Question: I need to design gallery in similar to example below with responsive feature.

so far i managed to find few galleries but each one had one or the other limitation. Gallery i am working on is based on jssor example <URL>
I am able to make some modification to the code and make it similar to my requirement, Unfortunately same code which is working on my local system is not working on <URL>.
At present i tried to add the caption to the jssor gallery but it is not working, while my actual requirement is for two separate caption one will show the title of the image & other will be link to a website or web page...
I would appreciate help in this regarding or a gallery which is similar to my requirement I have spend two days trying to get my hands on good code which can be easy to customize to my design.
Code sample:
'''
<div style="width:1000px; background-color:green; margin-top:30px;">
<!-- Jssor Slider Begin -->
<!-- You can move inline styles to css file or css block. -->
<div id="slider1_container" style="position: relative; top: 0px; left: 0px; width: 1000px; height: 480px; overflow: hidden;">
<!-- Loading Screen -->
<div u="loading" style="position: absolute; top: 0px; left: 0px;">
<div style="filter: alpha(opacity=70); opacity:0.7; position: absolute; display: block; top: 0px; left: 0px;width: 100%;height:100%;"></div>
<div style="position: absolute; display: block; background: url(../img/loading.gif) no-repeat center center; top: 0px; left: 0px;width: 100%;height:100%;"></div>
</div>
<!-- Slides Container -->
<div u="slides" style="cursor: move; position: absolute; left:0; top: 0px; width: 550px; height: 480px; overflow: hidden;">
<div>
<img u="image" src="http://www.jssor.com/img/travel/01.jpg" />
<img u="thumb" src="http://www.jssor.com/img/travel/thumb-01.jpg" /> <span> Title</span>
</div>
<div>
<img u="image" src="http://www.jssor.com/img/travel/02.jpg" />
<img u="thumb" src="http://www.jssor.com/img/travel/thumb-02.jpg" />
</div>
<div>
<img u="image" src="http://www.jssor.com/img/travel/03.jpg" />
<img u="thumb" src="http://www.jssor.com/img/travel/thumb-03.jpg" />
</div>
<div>
<img u="image" src="http://www.jssor.com/img/travel/04.jpg" />
<img u="thumb" src="http://www.jssor.com/img/travel/thumb-04.jpg" />
</div>
<div>
<img u="image" src="http://www.jssor.com/img/travel/05.jpg" />
<img u="thumb" src="http://www.jssor.com/img/travel/thumb-05.jpg" />
</div>
<div>
<img u="image" src="http://www.jssor.com/img/travel/06.jpg" />
<img u="thumb" src="http://www.jssor.com/img/travel/thumb-06.jpg" />
</div>
<div>
<img u="image" src="http://www.jssor.com/img/travel/07.jpg" />
<img u="thumb" src="http://www.jssor.com/img/travel/thumb-07.jpg" />
</div>
<div>
<img u="image" src="http://www.jssor.com/img/travel/08.jpg" />
<img u="thumb" src="http://www.jssor.com/img/travel/thumb-08.jpg" />
</div>
<div>
<img u="image" src="http://www.jssor.com/img/travel/09.jpg" />
<img u="thumb" src="http://www.jssor.com/img/travel/thumb-09.jpg" />
</div>
<div>
<img u="image" src="http://www.jssor.com/img/travel/10.jpg" />
<img u="thumb" src="http://www.jssor.com/img/travel/thumb-10.jpg" />
</div>
<div>
<img u="image" src="http://www.jssor.com/img/travel/11.jpg" />
<img u="thumb" src="http://www.jssor.com/img/travel/thumb-11.jpg" />
</div>
<div>
<img u="image" src="http://www.jssor.com/img/travel/12.jpg" />
<img u="thumb" src="http://www.jssor.com/img/travel/thumb-12.jpg" />
</div>
<div>
<img u="image" src="http://www.jssor.com/img/travel/13.jpg" />
<img u="thumb" src="http://www.jssor.com/img/travel/thumb-13.jpg" />
</div>
<div>
<img u="image" src="http://www.jssor.com/img/travel/14.jpg" />
<img u="thumb" src="http://www.jssor.com/img/travel/thumb-14.jpg" />
</div>
</div>
<!-- Arrow Left --> <span u="arrowleft" class="jssora05l" style="width: 40px; height: 40px; top: 140px; left: 10px;">
</span>
<!-- Arrow Right --> <span u="arrowright" class="jssora05r" style="width: 40px; height: 40px; top: 140px; left: 490px">
</span>
<!-- Arrow Navigator Skin End -->
<!-- Thumbnail Navigator Skin 02 Begin -->
<div u="thumbnavigator" class="jssort02" style="position: absolute; width: 430px; height: 480px; right:0px; bottom: 0px; margin-left:2px;">
<div u="slides" style="cursor: move;" class="thumbnail-custom">
<div u="prototype" class="p" style="position: absolute; width: 99px; height: 66px; top: 0; left: 0;">
<div class=w>
<thumbnailtemplate style=" width: 100%; height: 100%; border: none;position:absolute; top: 0; left: 0;"></thumbnailtemplate>
</div>
<div class=c></div>
</div>
</div>
<!-- Thumbnail Item Skin End -->
</div>
<!-- Thumbnail Navigator Skin End -->
</div>
<!-- Jssor Slider End -->
</div>
'''
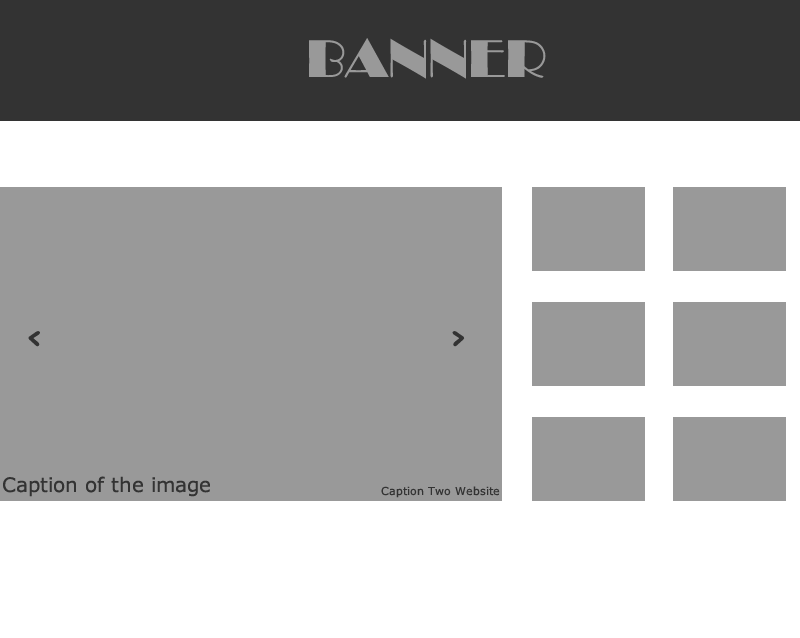
Answer: Please remove the unwanted '/' at line 42 of scripts.
And make following changes,
1. Add css for captions /* caption css */
.captionOrange, .captionBlack
{
color: #fff;
font-size: 20px;
line-height: 30px;
text-align: center;
border-radius: 4px;
}
.captionOrange
{
background: #EB5100;
background-color: rgba(235, 81, 0, 0.6);
}
.captionBlack
{
font-size:16px;
background: #000;
background-color: rgba(0, 0, 0, 0.4);
}
a.captionOrange, A.captionOrange:active, A.captionOrange:visited
{
color: #ffffff;
text-decoration: none;
}
a.captionOrange:hover
{
color: #eb5100;
text-decoration: underline;
background-color: #eeeeee;
background-color: rgba(238, 238, 238, 0.7);
}
2. Add caption options $CaptionSliderOptions: {
$Class: $JssorCaptionSlider$,
$CaptionTransitions: _CaptionTransitions,
$PlayInMode: 1,
$PlayOutMode: 3
}
3. Add captions to slide <div u=caption t="L" du="2000" class="captionOrange" style="position:absolute; left:20px; top: 300px; width:500px; height:30px;"> Caption 1 </div>
<a u="caption" t="R" class="captionOrange" href="http://www.yourdomain.com" style="position: absolute; top: 300px; left: 630px; width: 250px; height: 30px;">www.yourdomain.com</a>
See <URL>